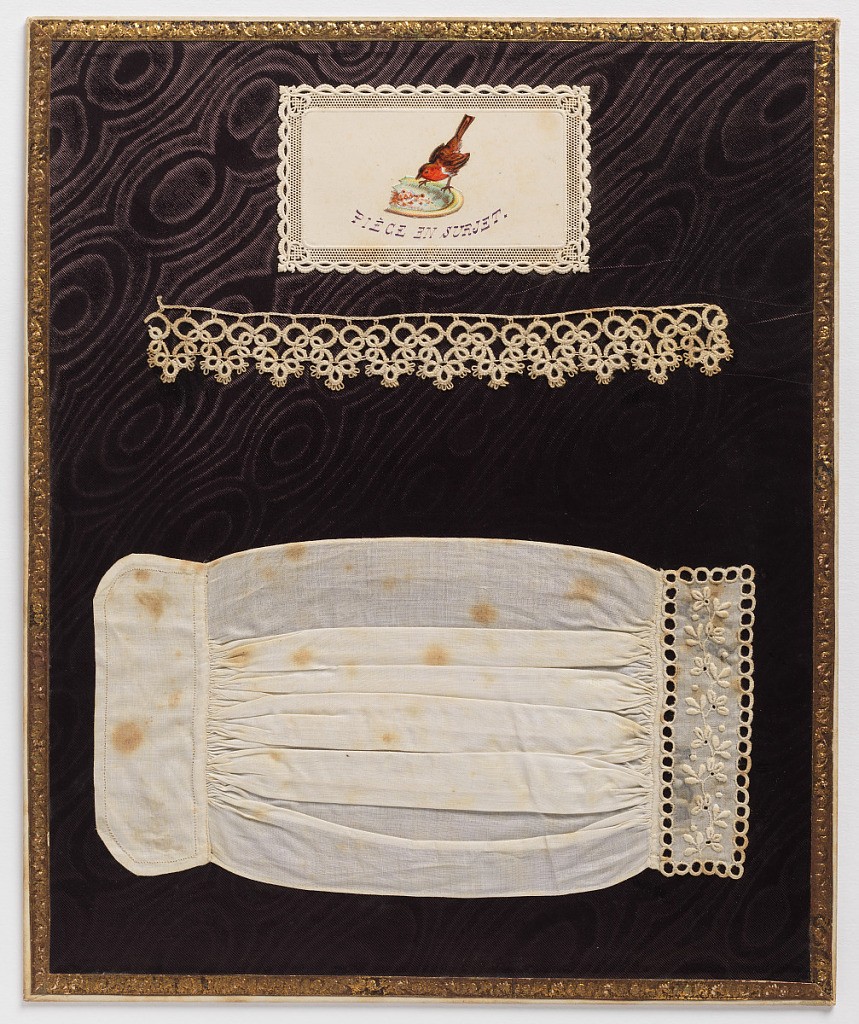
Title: Sewing sample
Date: late 19th century
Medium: Linen
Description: A: Border of heavy needle lace edging - buttonhole stitch. B: Small piece, as for a sleeve, of white linen; shirred into a plain stitched cuff at one end; at other, a cuff decorated with buttonholes as borders and minute flower spray, in relief, satin stitch.